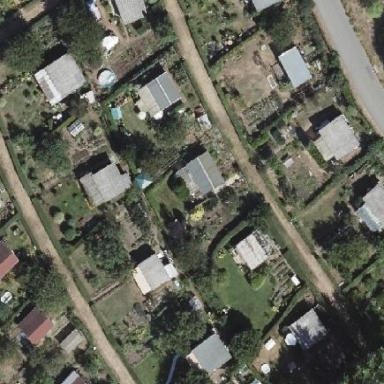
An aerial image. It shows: Plot in the allotments.